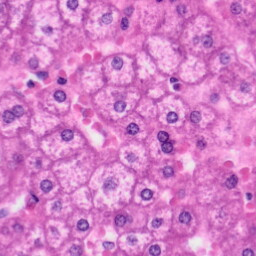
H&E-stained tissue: Liver